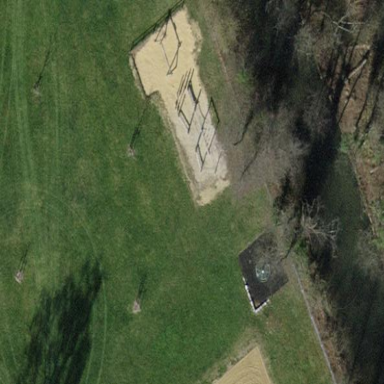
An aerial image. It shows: Playground area for leisure activities on the land.